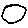
Label: circle